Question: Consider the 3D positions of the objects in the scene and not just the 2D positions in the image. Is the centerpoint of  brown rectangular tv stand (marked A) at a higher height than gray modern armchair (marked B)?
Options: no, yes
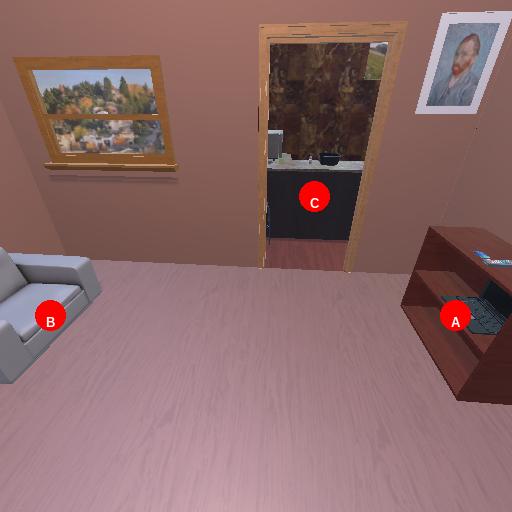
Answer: no